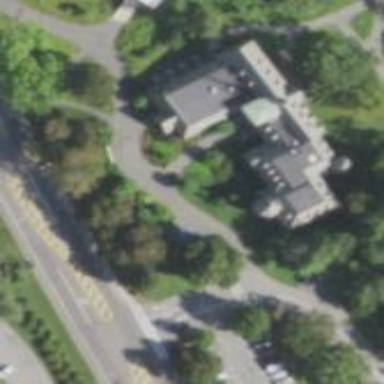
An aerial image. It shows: College building.